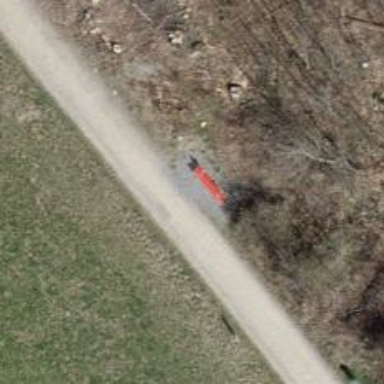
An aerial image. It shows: Bench.